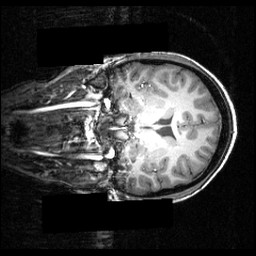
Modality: T1w
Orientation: coronal
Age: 16
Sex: female
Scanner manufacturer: siemens
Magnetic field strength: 3.951 T
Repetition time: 1.5 s
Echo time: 0.00335 s